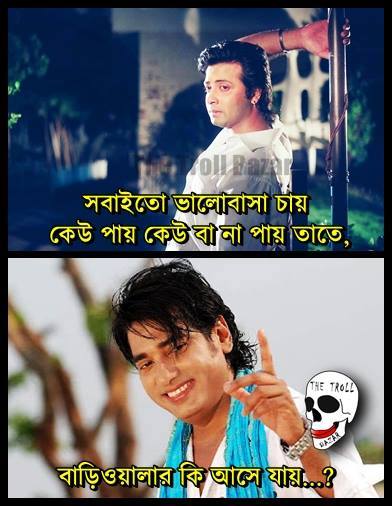
Text: সবাইতো ভালবাসা চায় কেউ পায় কেউ বা না পায় তাতে, বাড়িওয়ালার কি আসে যায়...?
Label: Non Hate